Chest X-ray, PA view. Patient: 60 years old, sex F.
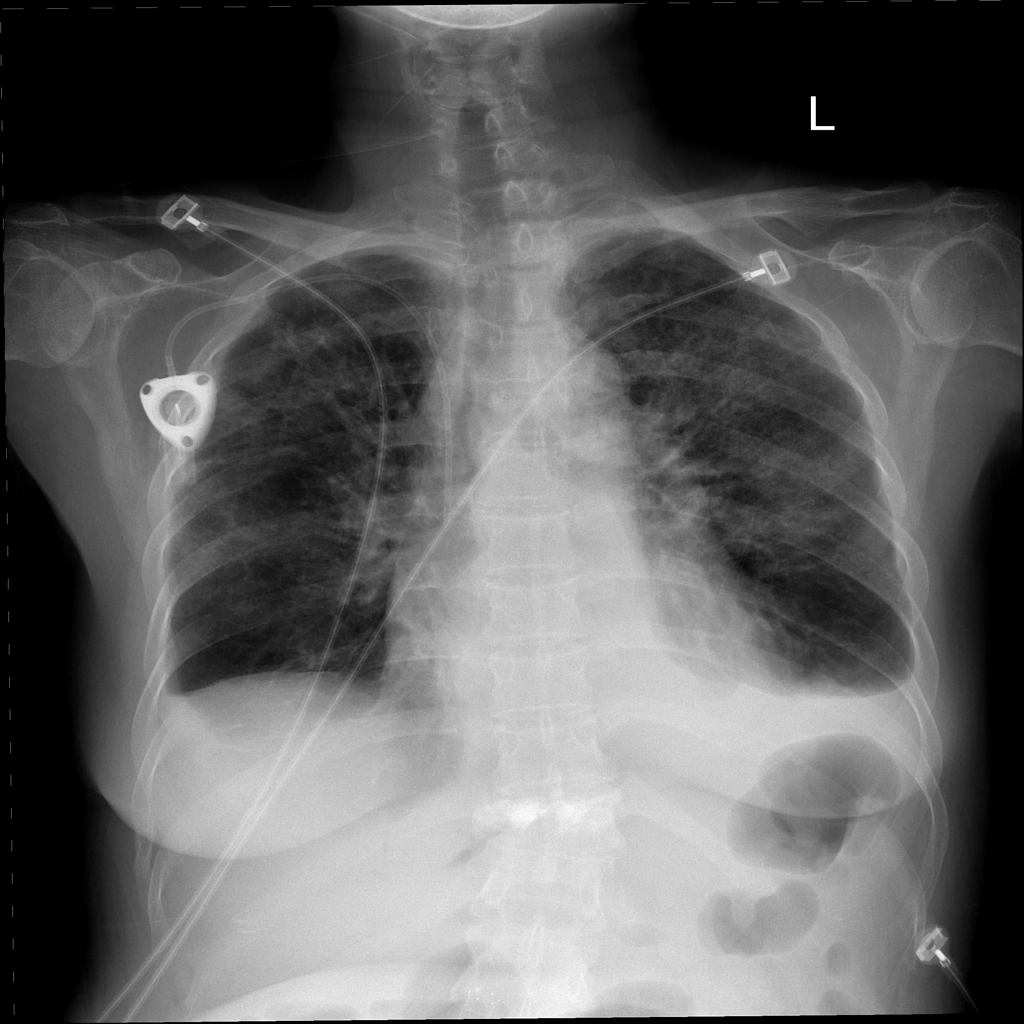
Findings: Edema, Effusion, Infiltration, Pneumothorax